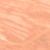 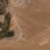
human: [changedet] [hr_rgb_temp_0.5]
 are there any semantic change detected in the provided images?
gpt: Some houses and gardens were built on the left of the area.